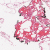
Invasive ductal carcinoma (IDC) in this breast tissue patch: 0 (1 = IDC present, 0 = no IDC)